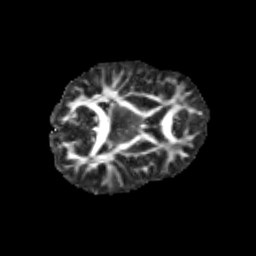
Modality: FA
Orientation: axial
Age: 11
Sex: male
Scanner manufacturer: siemens
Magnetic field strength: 3 T
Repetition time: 3.8 s
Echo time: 0.07 s